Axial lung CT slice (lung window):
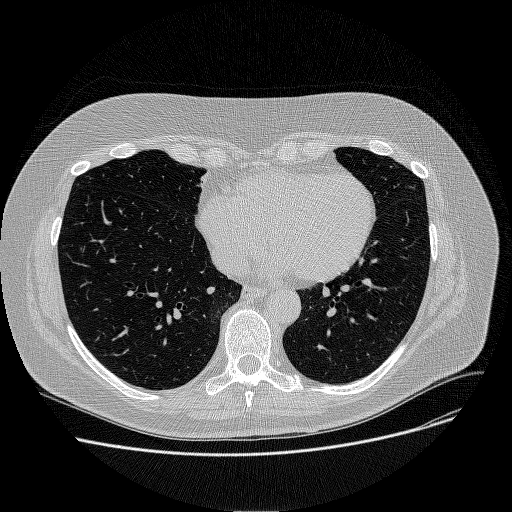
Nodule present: no